Question:
the expected result is new list with last occurrence order.
Is it possible using the group by. Please do helpful
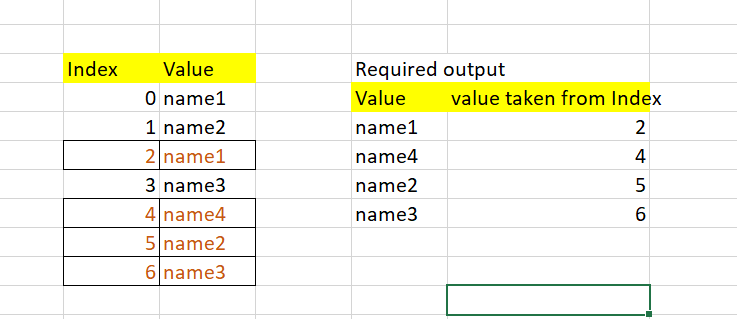
Answer: '''
var list = new List<string> {"name1", "name2", "name1", "name3", "name4", "name2", "name3"};
var result = list
.Select((value, index) => (value, index))
.GroupBy(x => x.value)
.Select(g => g.Last());
'''